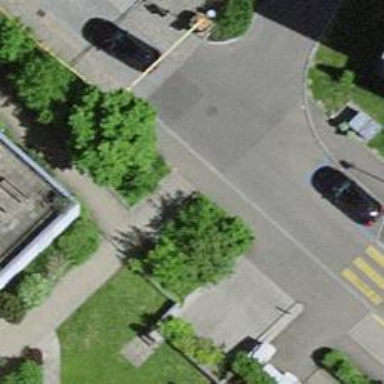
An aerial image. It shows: Set of steps on the road.